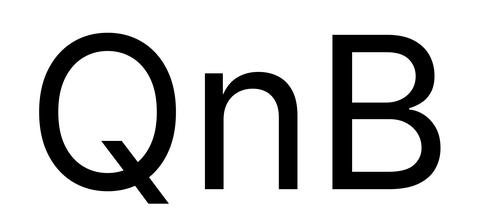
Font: Inter_Regular